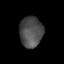
Tissue: lung
Cell type: Epithelial cells
Senescence score: 0.1536
Nuclear area (px): 700
Mean DAPI intensity: 76.879